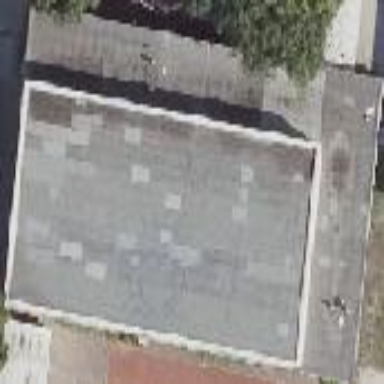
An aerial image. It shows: Sports hall building with flat roof. It is designed for leisure and sports activities.